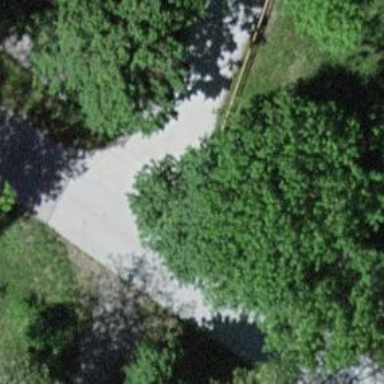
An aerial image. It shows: Asphalt track with grade1 surface.